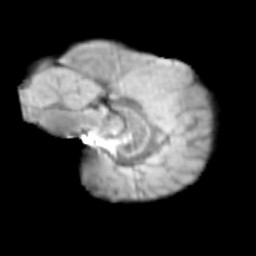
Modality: T2w
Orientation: sagittal
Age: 12
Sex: male
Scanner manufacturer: siemens
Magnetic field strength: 3 T
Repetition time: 3.8 s
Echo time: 0.07 s